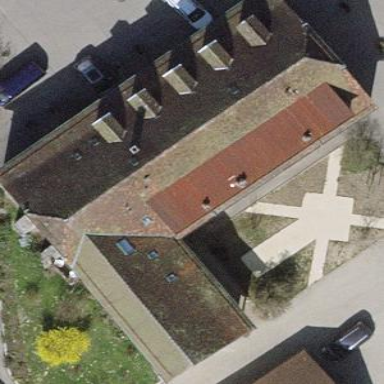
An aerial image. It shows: School building with half-hipped roof.